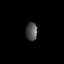
Tissue: prostate
Cell type: T cells
Senescence score: 0.7446
Nuclear area (px): 202
Mean DAPI intensity: 81.079